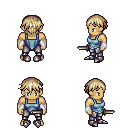
a pixel art fantasy rpg character, male body template, human, tanned skin, blue vest, metal pants, white blonde short bangs hairstyle, white cloth bracers, metal boots, dagger, four views (front, back, left, right), 2x2 character sprite sheet, small pixel art, hard edges, no anti-aliasing